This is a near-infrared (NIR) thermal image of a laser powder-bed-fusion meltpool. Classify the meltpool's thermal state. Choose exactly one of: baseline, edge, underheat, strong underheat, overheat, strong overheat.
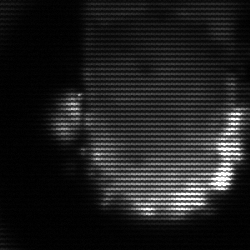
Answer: baseline